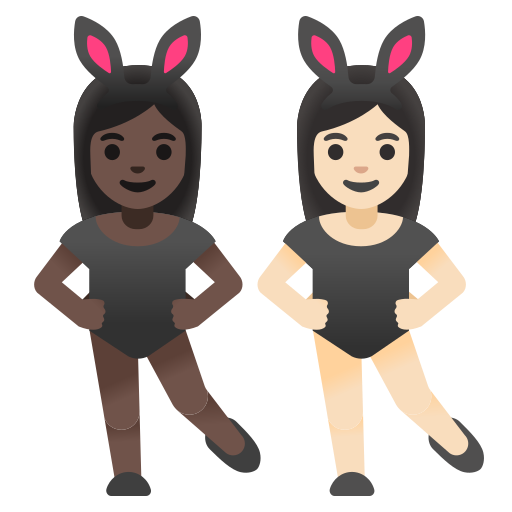
Emoji: 👩🏿‍🐰‍👩🏻